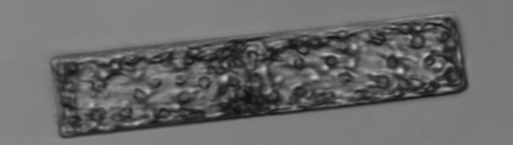
Label: Guinardia_flaccida